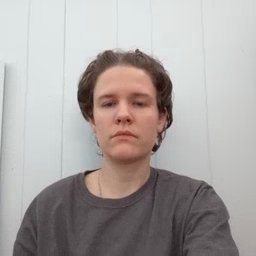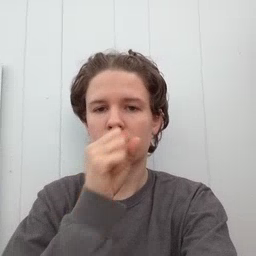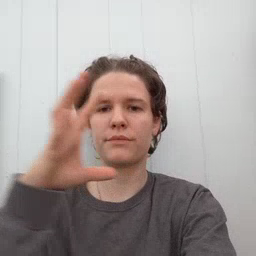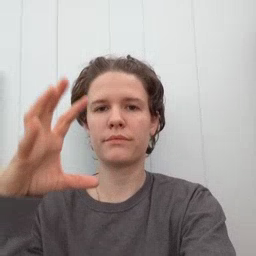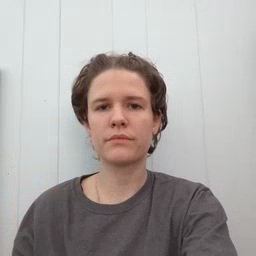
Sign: balloon